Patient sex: M
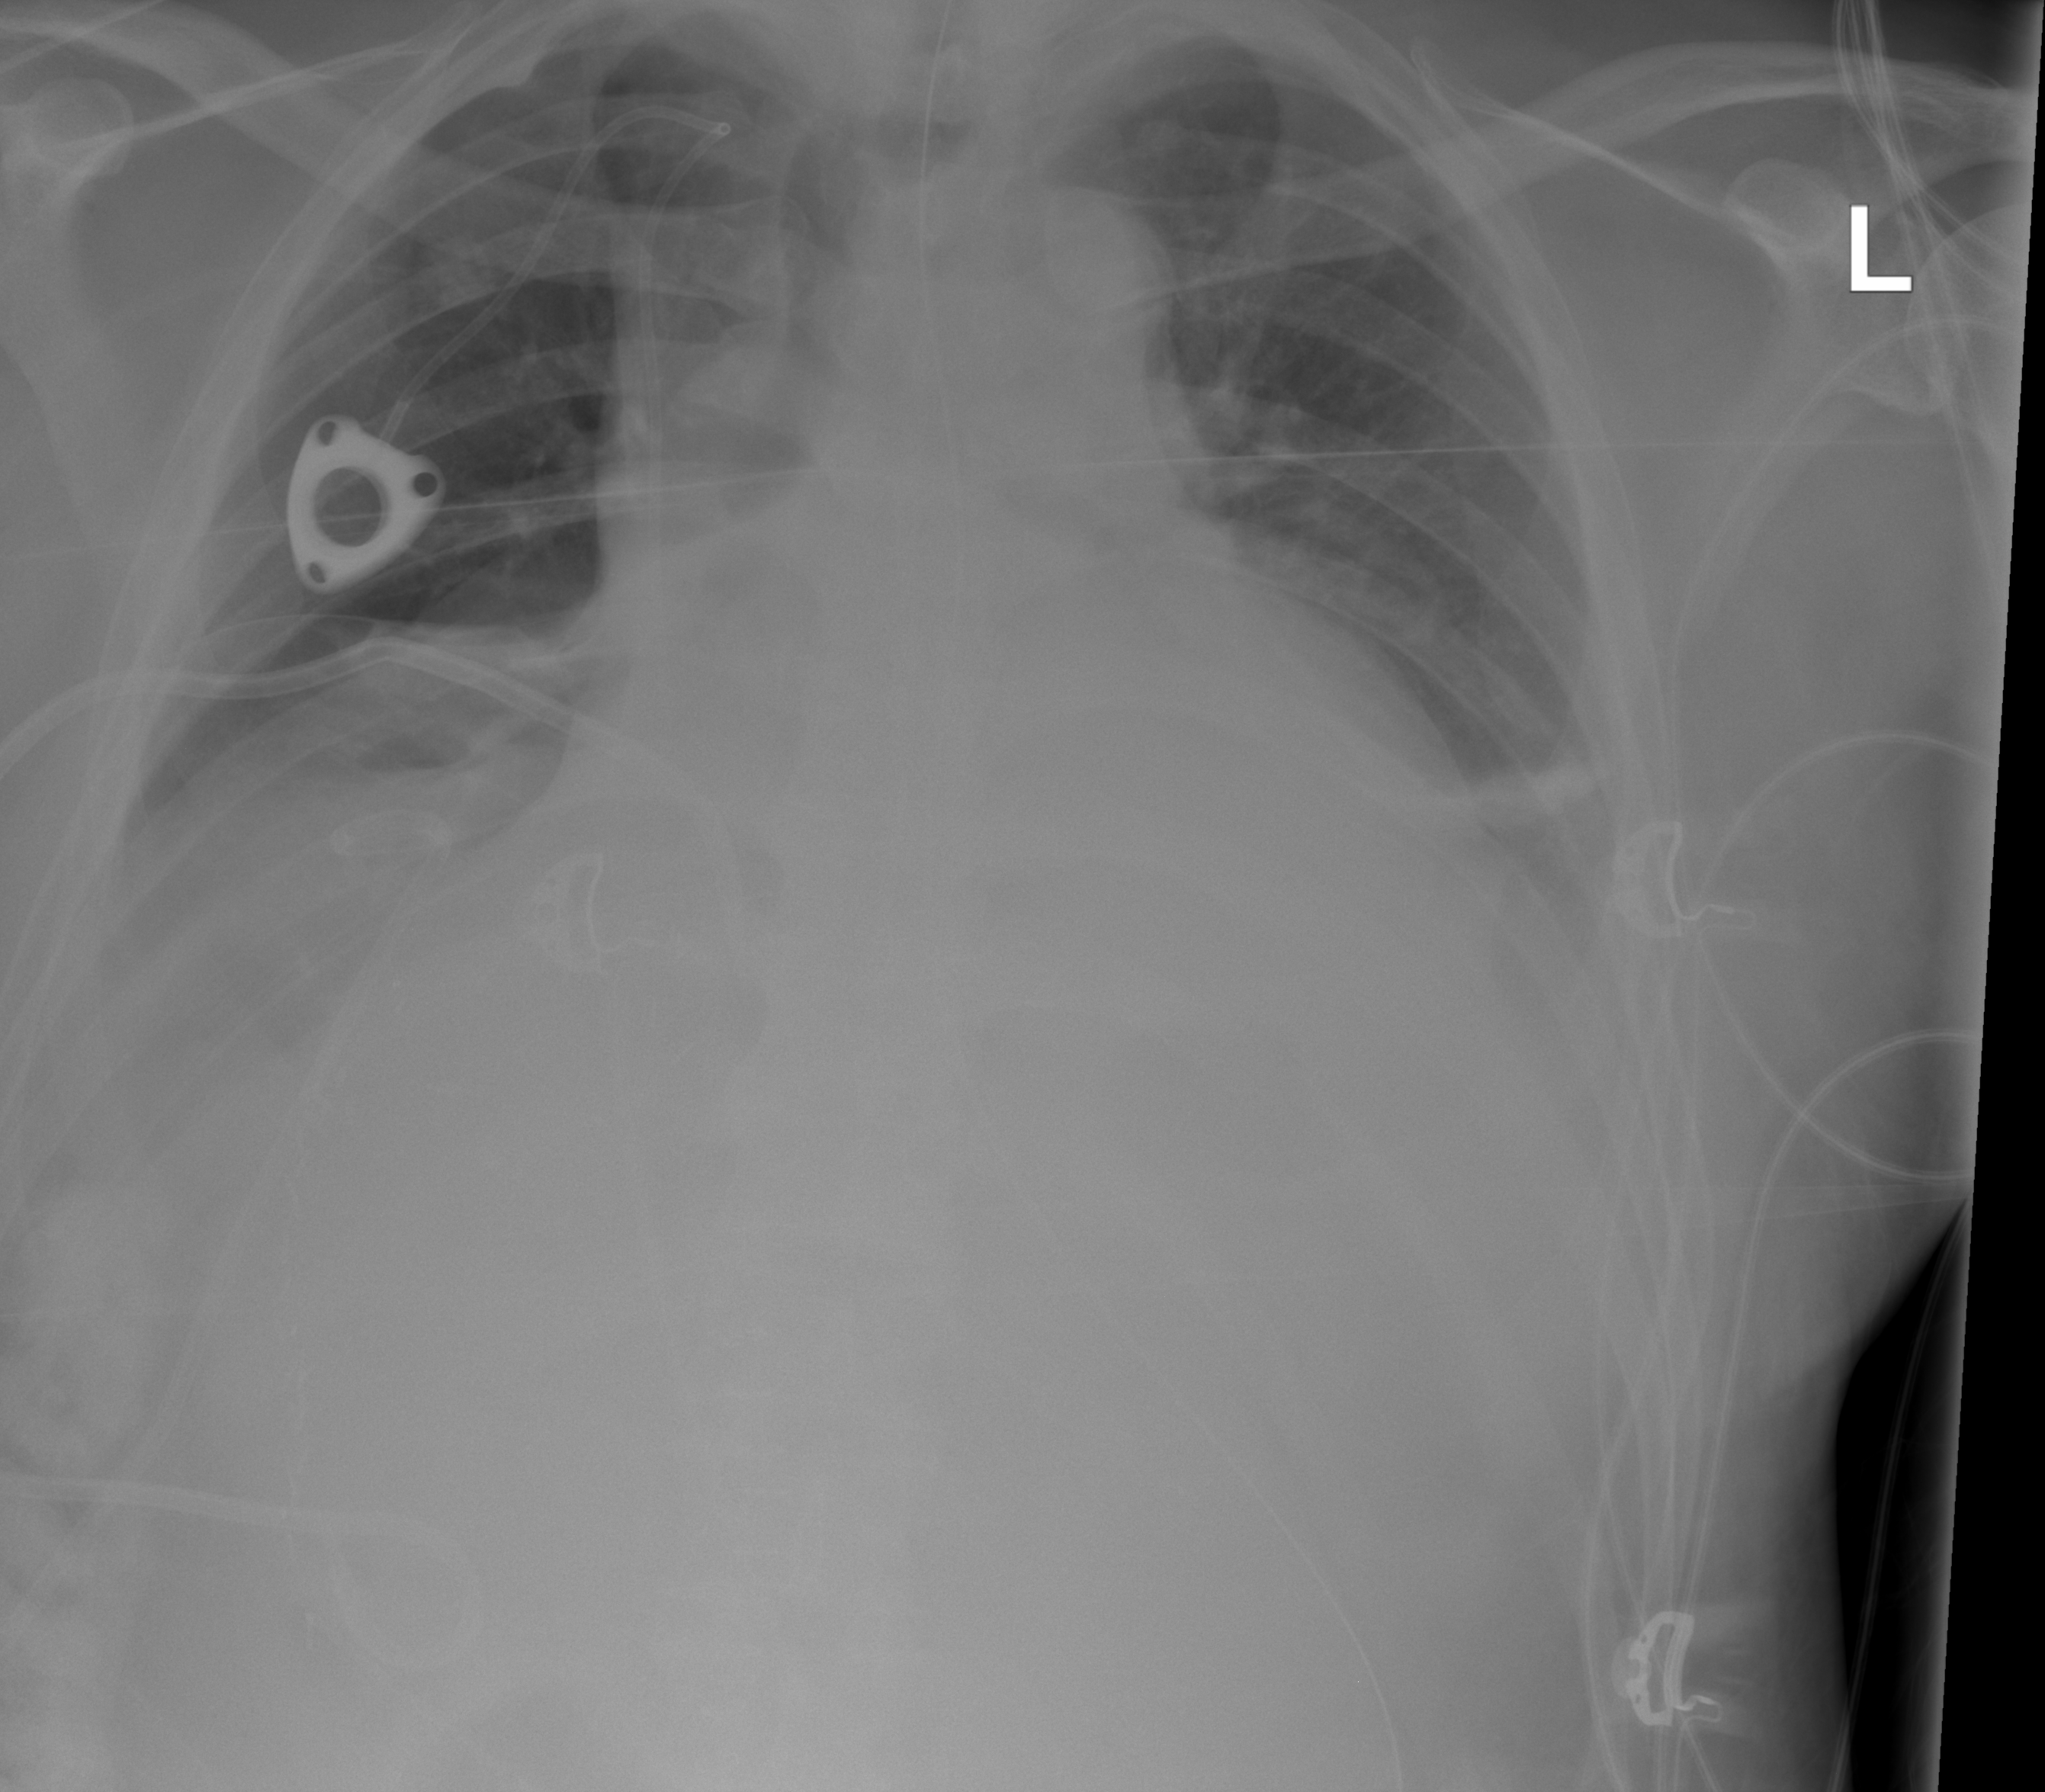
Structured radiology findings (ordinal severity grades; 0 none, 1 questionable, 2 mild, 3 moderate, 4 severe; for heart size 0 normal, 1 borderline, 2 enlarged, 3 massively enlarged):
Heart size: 2
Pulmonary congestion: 0
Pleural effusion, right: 2
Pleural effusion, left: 2
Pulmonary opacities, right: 0
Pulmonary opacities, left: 0
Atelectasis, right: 2
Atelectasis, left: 2